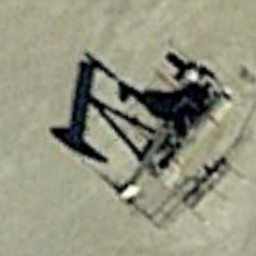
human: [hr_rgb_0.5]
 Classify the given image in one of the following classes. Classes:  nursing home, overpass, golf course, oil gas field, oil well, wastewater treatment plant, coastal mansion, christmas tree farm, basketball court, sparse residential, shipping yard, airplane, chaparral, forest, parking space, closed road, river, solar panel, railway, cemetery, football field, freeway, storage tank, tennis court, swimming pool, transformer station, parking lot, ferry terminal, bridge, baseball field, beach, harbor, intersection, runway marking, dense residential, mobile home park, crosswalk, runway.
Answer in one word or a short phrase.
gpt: oil well